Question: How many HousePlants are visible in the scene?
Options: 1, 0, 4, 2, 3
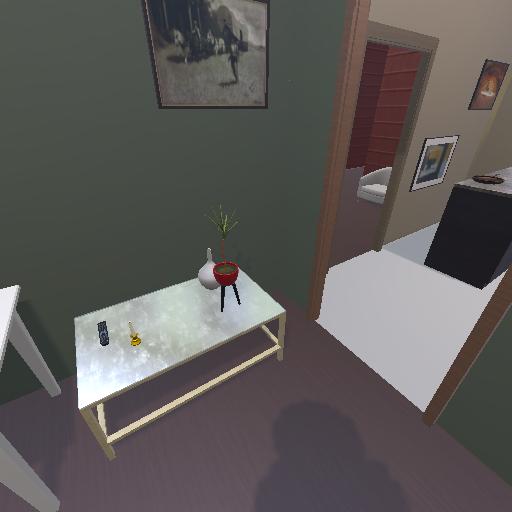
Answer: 1